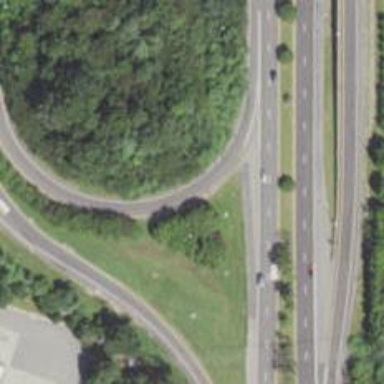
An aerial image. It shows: Motorway link.